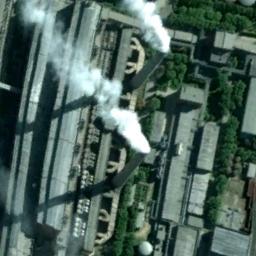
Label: thermal_power_station